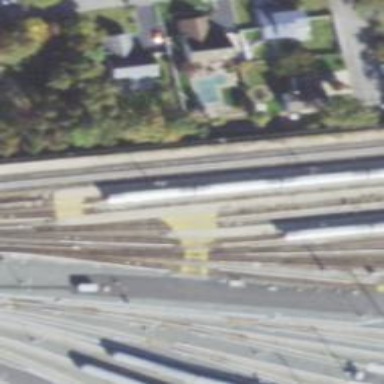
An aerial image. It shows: Electrified rail service yard.